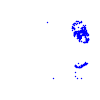
Particle: electron